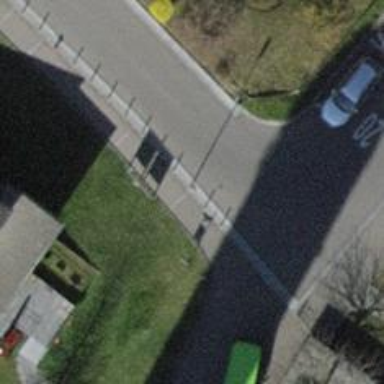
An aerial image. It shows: Bollard barrier.